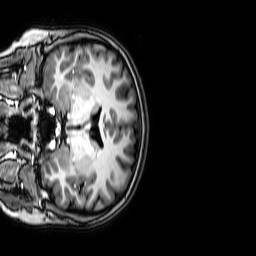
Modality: T1w
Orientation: coronal
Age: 20
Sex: female